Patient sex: M
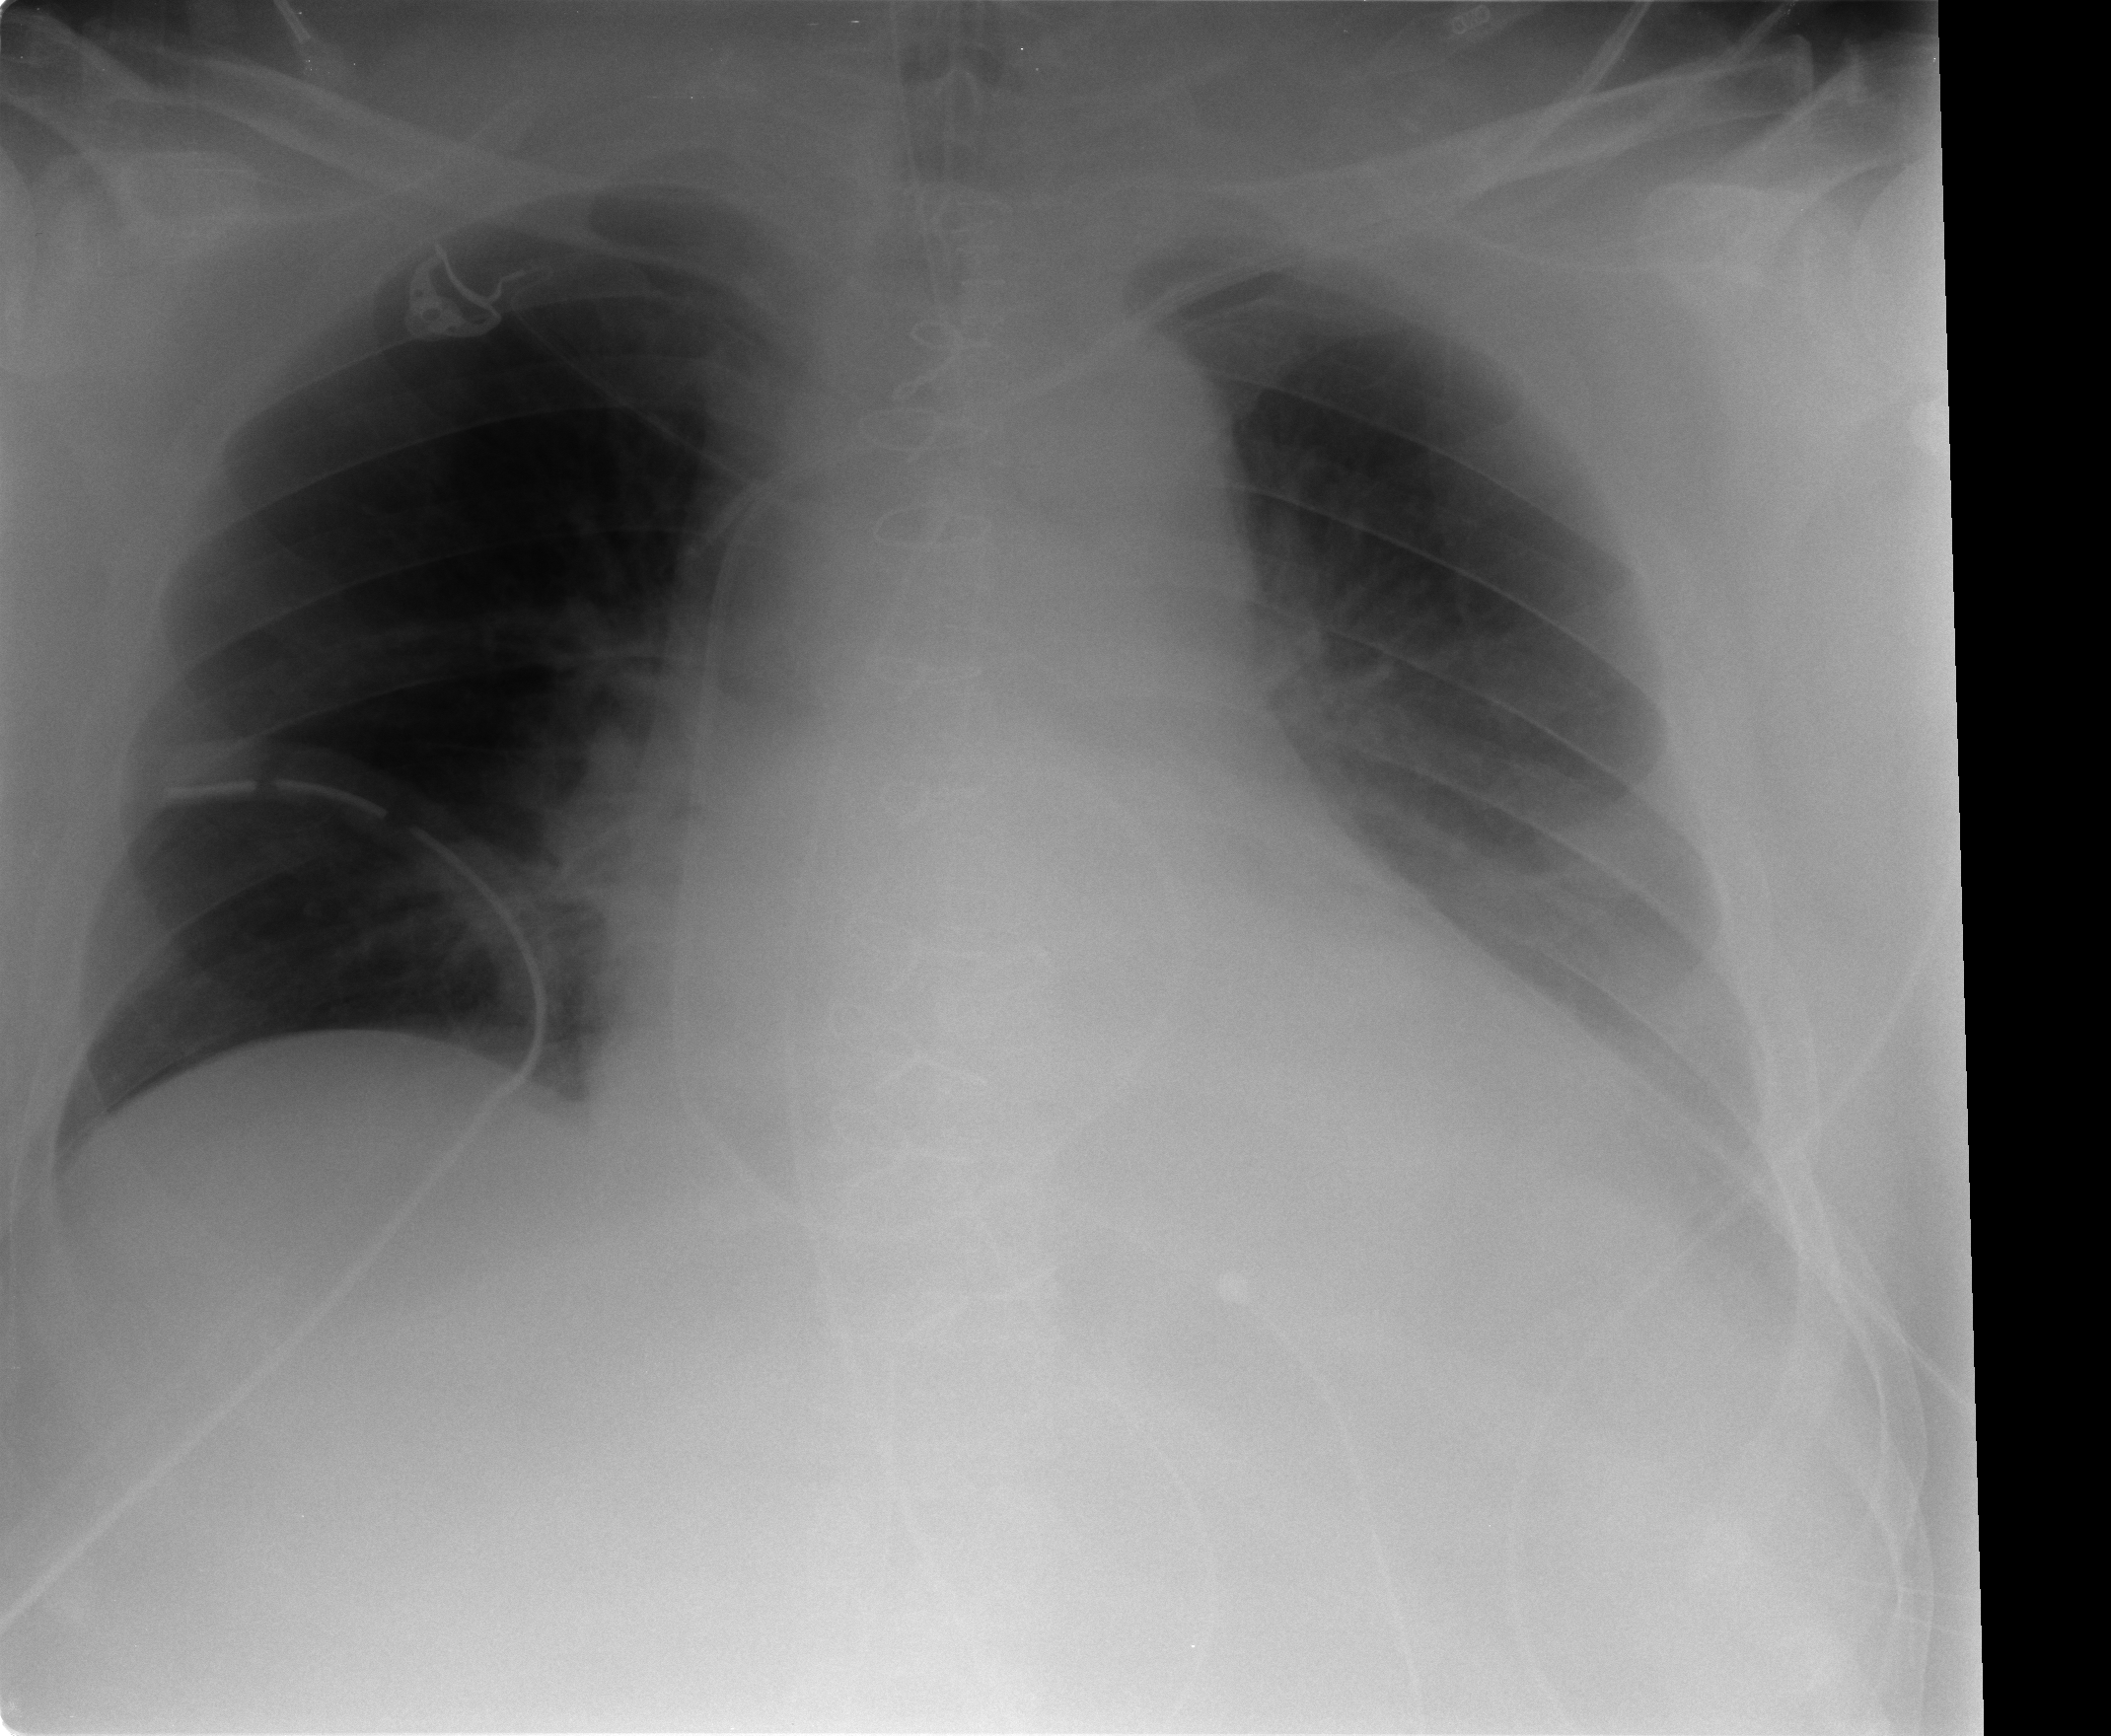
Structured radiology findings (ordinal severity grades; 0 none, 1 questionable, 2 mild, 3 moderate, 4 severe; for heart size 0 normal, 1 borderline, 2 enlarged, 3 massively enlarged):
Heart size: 2
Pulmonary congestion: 1
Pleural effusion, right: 0
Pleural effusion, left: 2
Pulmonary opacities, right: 0
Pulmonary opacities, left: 0
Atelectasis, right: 2
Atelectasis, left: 1